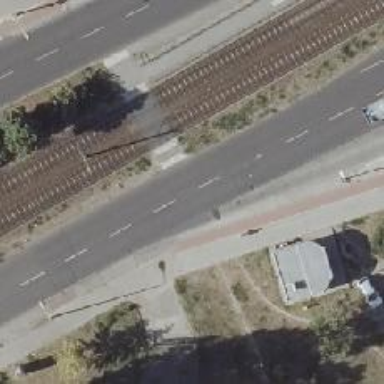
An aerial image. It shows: Unmarked crossing with pedestrian island.